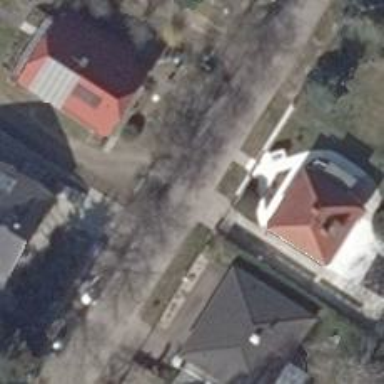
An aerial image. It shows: Residential road with concrete surface.